Question: I have this layout I'm working on, and on the posts parts (it's like a blog), I want it to look like this (ignore the subtle differences in images/styles, this was taken from the PSD):

So I tried coding it, with the featured image of the news post set to float left as I want the post description to just be at its right. The img is set to 300px as a standard, with the height meant to vary depending on whatever the featured image will be. For the tags part, it has its own div.
So I tried coding it as such, and for some reason, the featured image bleeds out of its container div, now overlapping the tags div (<URL>. See how it has the tags div placed underneath it? That's my problem. I want the tags div to have its own line below the featured image. I don't know why the image is bleeding out of its div.
(I'll just post the relevant areas, since that's the only part I'm having problems with):
'''
<div id="newsmain">
<div id="titlearea">
<div class="comment_bubble">
<a href="">9</a>
</div>
<span class="post_titles"><a href="">Colored Prototypes of Alter's Tales of Vesperia Estelle Figure - Pre-orders Now Open!</a></span><br />
<span class="under_titles">POSTED BY <a href="">A745</a> | APRIL 27, 2013 | 8:00pm GMT | FILED UNDER: <a href="">TALES NEWS</a></span>
</div>
<!-- NEWS BODY -->
<div class="newsbody">
<a href=""><img class="featured_image" src="http://gallery.abyssalchronicles.com/albums/userpics/10002/estelle_10.jpg" alt="" /></a>
Alter has released pictures of the colored prototype of their upcoming <em>Tales of Vesperia 1/8 Scale Estelle figure</em>. Some shops also have pre-orders open. In addition, the <em>Milla Maxwell plushie</em>, also by Alter, has some pre-orders open as well.
<br /><br /><br />
<a href="">READ THE REST "</a>
</div>
<div class="tagsline">
TAGS: <a href="">TALES OF VESPERIA</a>, <a href="">TALES OF XILLIA</a>, <a href="">ESTELLE</a>, <a href="">MILLA MAXWELL</a>, <a href="">MERCHANDISE</a>, <a href="">PS3</a>, <a href="">XBOB360</a>, <a href="">ALTER</a>, <a href="">ALTER</a>, <a href="">ALTER</a>, <a href="">ALTER</a>, <a href="">ALTER</a>, <a href="">ALTER</a>,
</div>
</div>
'''
And the CSS for that:
'''
#newsheader {
width: 628px;
background: #3396cf;
font-family: 'Merriweather Sans', Tahoma, Helvetica, Arial, Verdana, sans-serif;
font-weight: bold;
color: #ffffff;
font-size: 18px;
padding: 5px;
margin-bottom: 10px;
}
#titlearea {
width: 628px;
border-left: 9px solid #da5099;
border-bottom: 1px solid #c5a7bc;
padding: 2px 0 1px 4px;
}
.comment_bubble {
width: 50px;
height: 35px;
padding-top: 3px;
text-align: center;
color: #ffffff;
font-family: Georgia, Arial, Tahoma, Verdana, sans-serif;
font-size: 15px;
font-weight: bold;
background: url('images/commentbubble.png') no-repeat left top;
float: right;
}
.comment_bubble a {
color: #ffffff;
text-decoration: none;
display: block;
width: 100%;
height: 100%;
}
.post_titles {
color: #6c053c;
font-family: 'Merriweather Sans', Tahoma, Helvetica, Arial, Verdana, sans-serif;
font-weight: bold;
font-size: 17px;
padding: 0;
}
.post_titles a {
color: #6c053c;
text-decoration: none;
}
.post_titles a:hover {
color: #ba0767;
}
.tagsline {
font-family: Helvetica, Arial, Verdana, sans-serif;
font-weight: bold;
font-size: 11px;
color: #636262;
padding: 5px 5px 3px 13px;
border-bottom: 1px solid #c5a7bc;
text-transform: uppercase;
}
.tagsline a {
color: #868889;
text-decoration: none;
width: 100%;
}
.tagsline a:hover {
color: #000000;
}
.under_titles {
font-family: Helvetica, Arial, Verdana, sans-serif;
font-weight: bold;
font-size: 11px;
color: #636262;
padding: 0;
text-transform: uppercase;
}
.under_titles a {
color: #868889;
text-decoration: none;
}
.under_titles a:hover {
color: #000000;
}
.newsbody {
padding: 9px 8px 15px 13px;
font-family: Verdana, Arial, Helvetica, sans-serif;
font-size: 12px;
color: #000000;
}
.featured_image {
border: 0px;
margin-right: 10px;
margin-bottom: 10px;
width: 300px;
height: auto;
float: left;
text-align: left;
}
'''
Thanks guys.
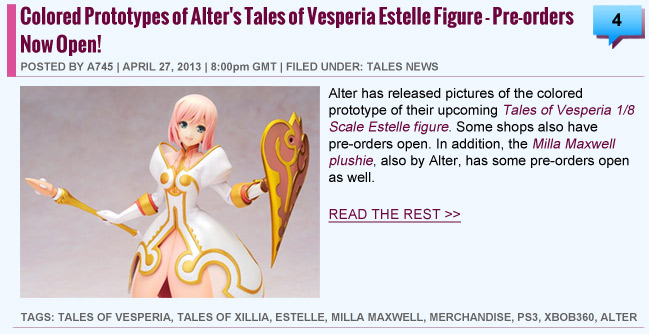
Answer: Add this to your CSS:
'''
#newsmain {overflow: hidden;}
.tagsline {clear: both;}
'''
The first line isn't strictly needed, but it will help the container to wrap around the contents. Floats will hang out of their containers unless some kind of containing method is used, and 'overflow: hidden' is the simplest method (though it isn't appropriate in all situations).